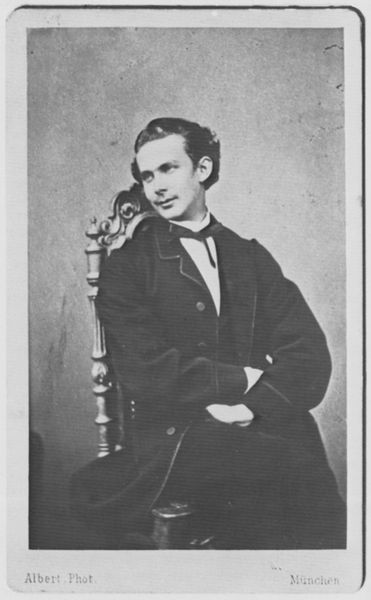
Titel: Porträtstudie von König Ludwig II.
Künstler: Joseph Albert
Standort: München
Institution: Stadtarchiv
Schlagwörter: hand, kopf, mann, weiß, sitzen, frisur, grau, hintergrund, holz, mund, nase, ohr, profil, schwarz, stirn, stuhl, blick, rock, schleife, anzug, hemd, jacke, jung, wand, arme, augen, gesicht, kragen, rahmen, samt, holzstuhl, hände, möbel, portrait, porträt, rückenlehne, signatur, haare, mantel, pose, sitzend, saum, augenbrauen, kinn, knopf, lippen, locken, ohren, beine, lächeln, schrift, lehne, backen, könig, dekor, ornamente, stuhllehne, atelier, denkend, knöpfe, sinnierend, dreiviertelprofil, fliege, gehrock, revers, portraitt, foto, fotografie, photographie, versteckt, abgewandt, lehnstuhl, bayern, münchen, schwarz weiss, portait, selbstbildnis, posieren, grinsen, photo, verschränkt, schnörkel, jüngling, seitenblick, schlips, halbprofil, rasiert, blickrichtung, gut, lässig, dandy, versonnen, prinz, abgewendet, oberlippenbart, graustufen, fotographie, aufnahme, gedrechselt, geschnitzt, fot, ludwig, übereinandergeschlagen, schwrz, könig ludwig ii, ludwig ii, ludwig ii., könig ludwig, märchenkönig, albert, phot, drechselei, lcoken, studioaufnahme, halbprofile, linke seite, louis ii, ludewig, rahnmen, rockschoß, alberto, halbprofiel, albert phot